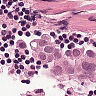
Metastatic tissue present: yes